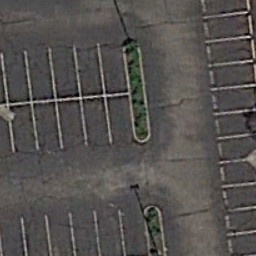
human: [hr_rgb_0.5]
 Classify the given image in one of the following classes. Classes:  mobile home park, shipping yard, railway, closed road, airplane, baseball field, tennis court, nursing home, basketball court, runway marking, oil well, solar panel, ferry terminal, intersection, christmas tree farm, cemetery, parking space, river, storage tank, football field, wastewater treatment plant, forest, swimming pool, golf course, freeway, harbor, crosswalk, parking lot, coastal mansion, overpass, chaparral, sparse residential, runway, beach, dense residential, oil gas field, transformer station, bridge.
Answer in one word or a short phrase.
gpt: parking space